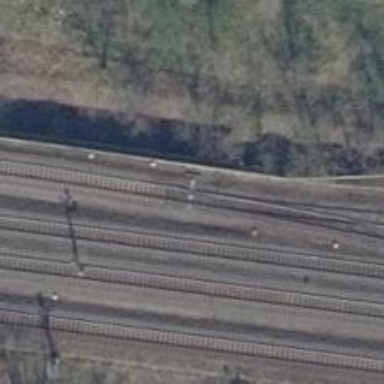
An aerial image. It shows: Railway switch.